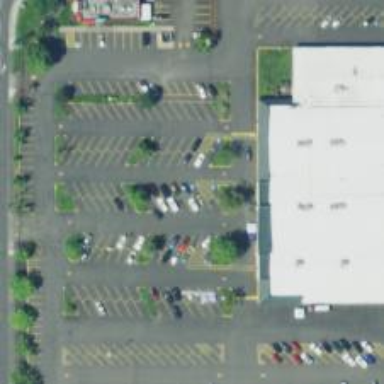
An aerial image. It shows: Parking space.